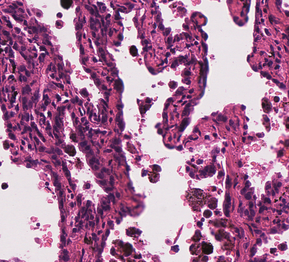
Tumor epithelial tissue: yes
Tumor-associated stroma tissue: yes
Normal tissue: no